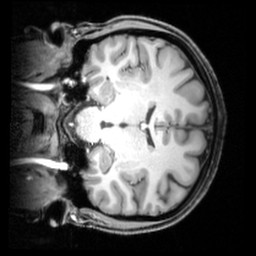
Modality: T1w
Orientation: coronal
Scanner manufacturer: siemens
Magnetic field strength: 3 T
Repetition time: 1.9 s
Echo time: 0.00397 s